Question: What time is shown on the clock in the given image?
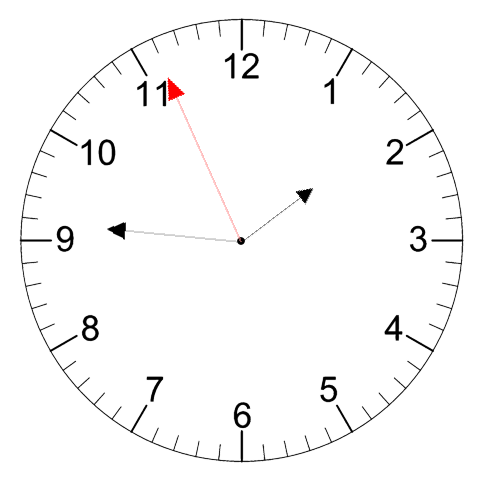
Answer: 01:45:56